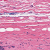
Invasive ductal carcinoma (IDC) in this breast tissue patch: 0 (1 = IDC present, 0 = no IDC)